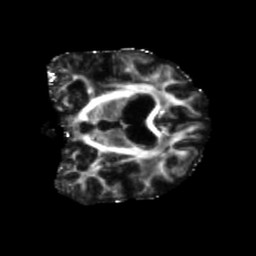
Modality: FA
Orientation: coronal
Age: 66
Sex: female
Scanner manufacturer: siemens
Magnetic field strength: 3 T
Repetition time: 5.47 s
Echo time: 0.0854 s